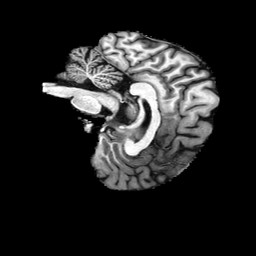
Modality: T1w
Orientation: sagittal
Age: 36
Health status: healthy
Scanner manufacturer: philips
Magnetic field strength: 3 T
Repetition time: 0.007859 s
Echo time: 0.003608 s